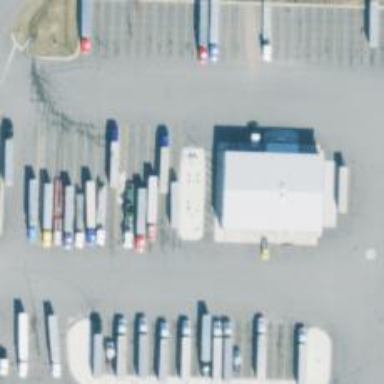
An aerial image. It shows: Weighbridge facility.